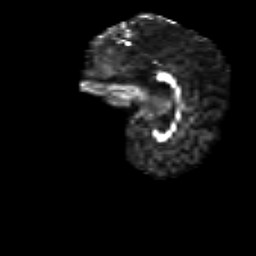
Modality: FA
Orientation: sagittal
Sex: female
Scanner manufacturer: siemens
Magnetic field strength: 3 T
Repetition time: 5 s
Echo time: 0.071 s